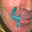
Label: 4